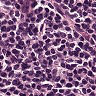
Metastatic tissue present: no